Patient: sex M, age 48
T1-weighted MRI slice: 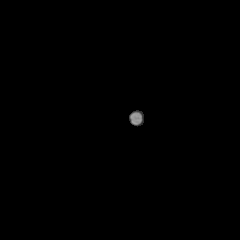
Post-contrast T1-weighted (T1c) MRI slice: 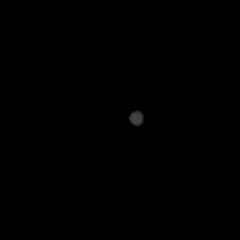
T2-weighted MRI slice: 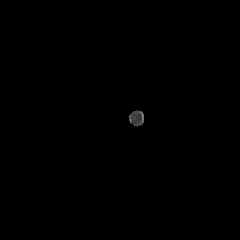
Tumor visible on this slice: no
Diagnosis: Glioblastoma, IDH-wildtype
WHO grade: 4